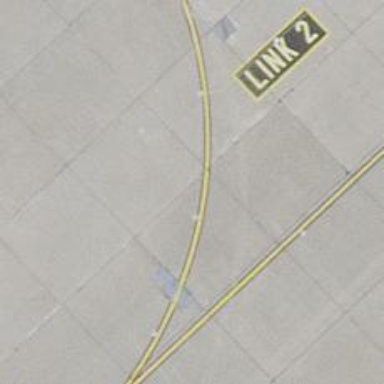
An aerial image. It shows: View of taxiway at the airport.